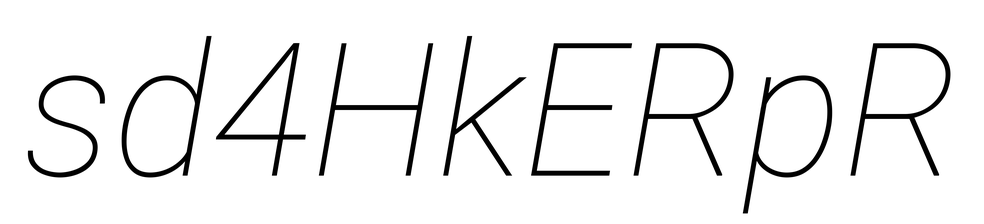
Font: Roboto-Italic_Thin_Italic